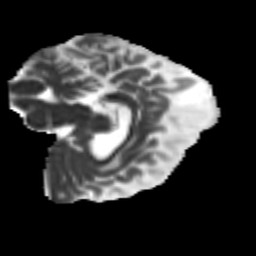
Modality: MD
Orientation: sagittal
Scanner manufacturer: siemens
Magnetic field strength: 3 T
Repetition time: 9.2 s
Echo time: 0.084 s